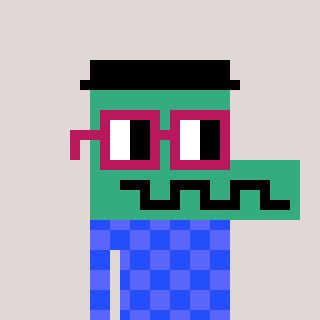
a pixel art character with square dark red glasses, a crocodile-shaped head and a purple-colored body on a warm background